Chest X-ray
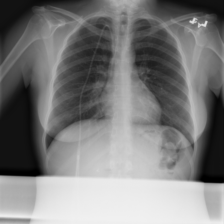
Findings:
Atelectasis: negative
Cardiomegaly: negative
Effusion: negative
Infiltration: negative
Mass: negative
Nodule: negative
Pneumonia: negative
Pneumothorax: negative
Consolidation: negative
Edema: negative
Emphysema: negative
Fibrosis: negative
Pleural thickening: negative
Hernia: negative